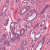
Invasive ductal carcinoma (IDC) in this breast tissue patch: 1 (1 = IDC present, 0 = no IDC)